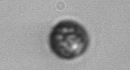
Label: Dinophyceae